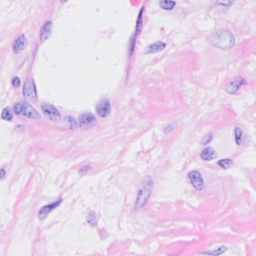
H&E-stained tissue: Breast